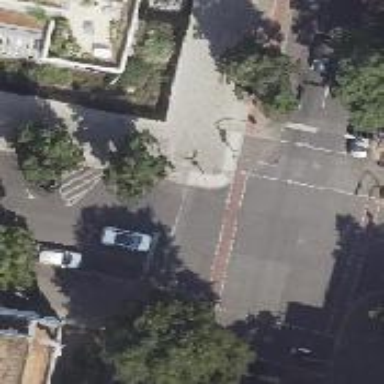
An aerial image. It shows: Road with traffic signals.